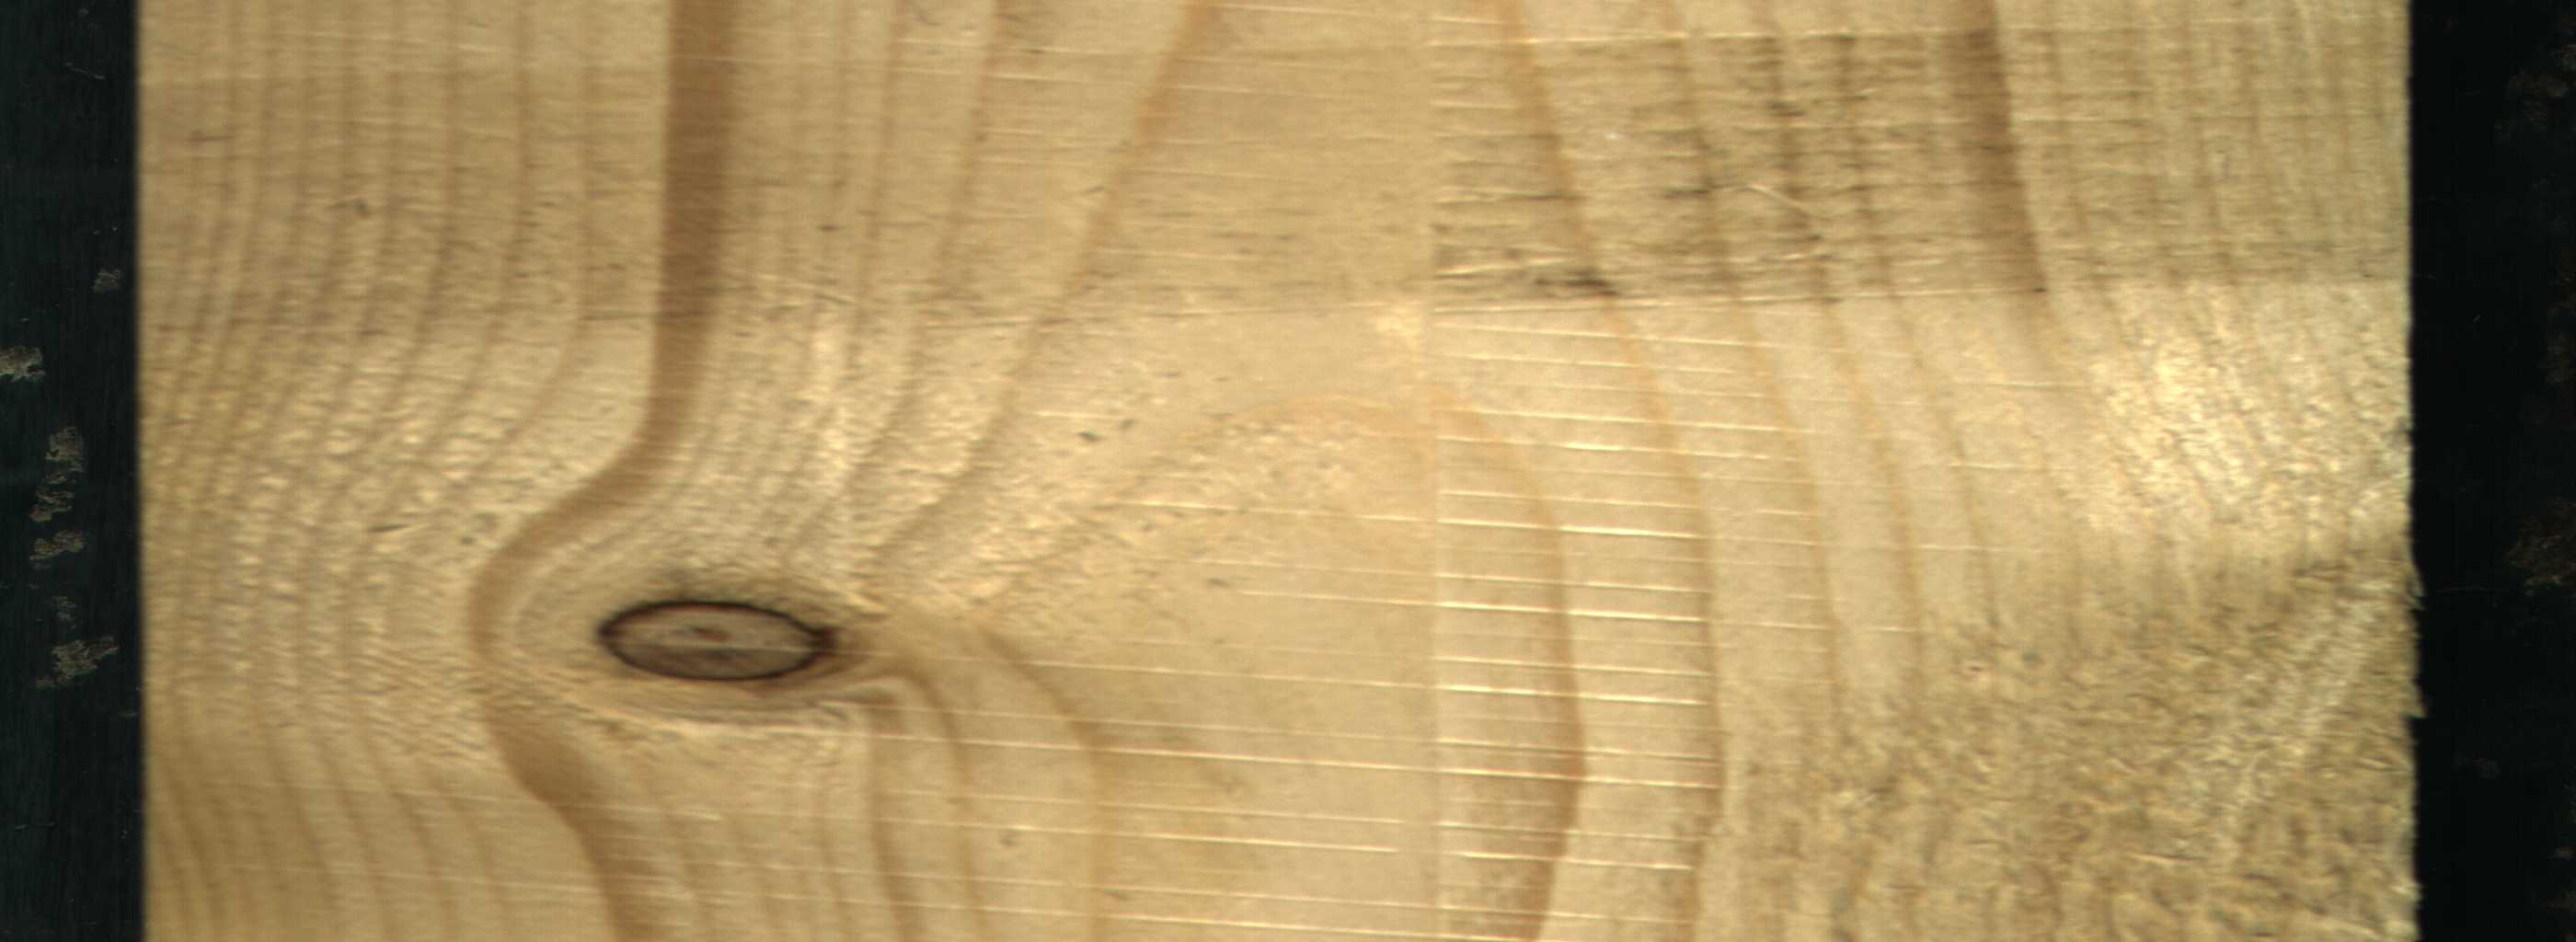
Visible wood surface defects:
Quartzity
Dead_Knot